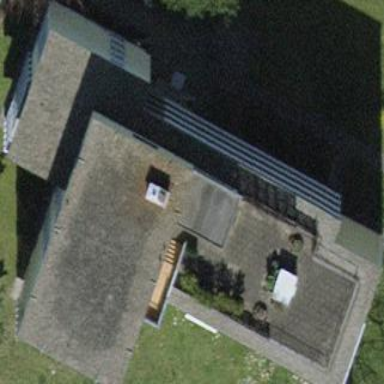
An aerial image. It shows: Flat-roofed apartment building.